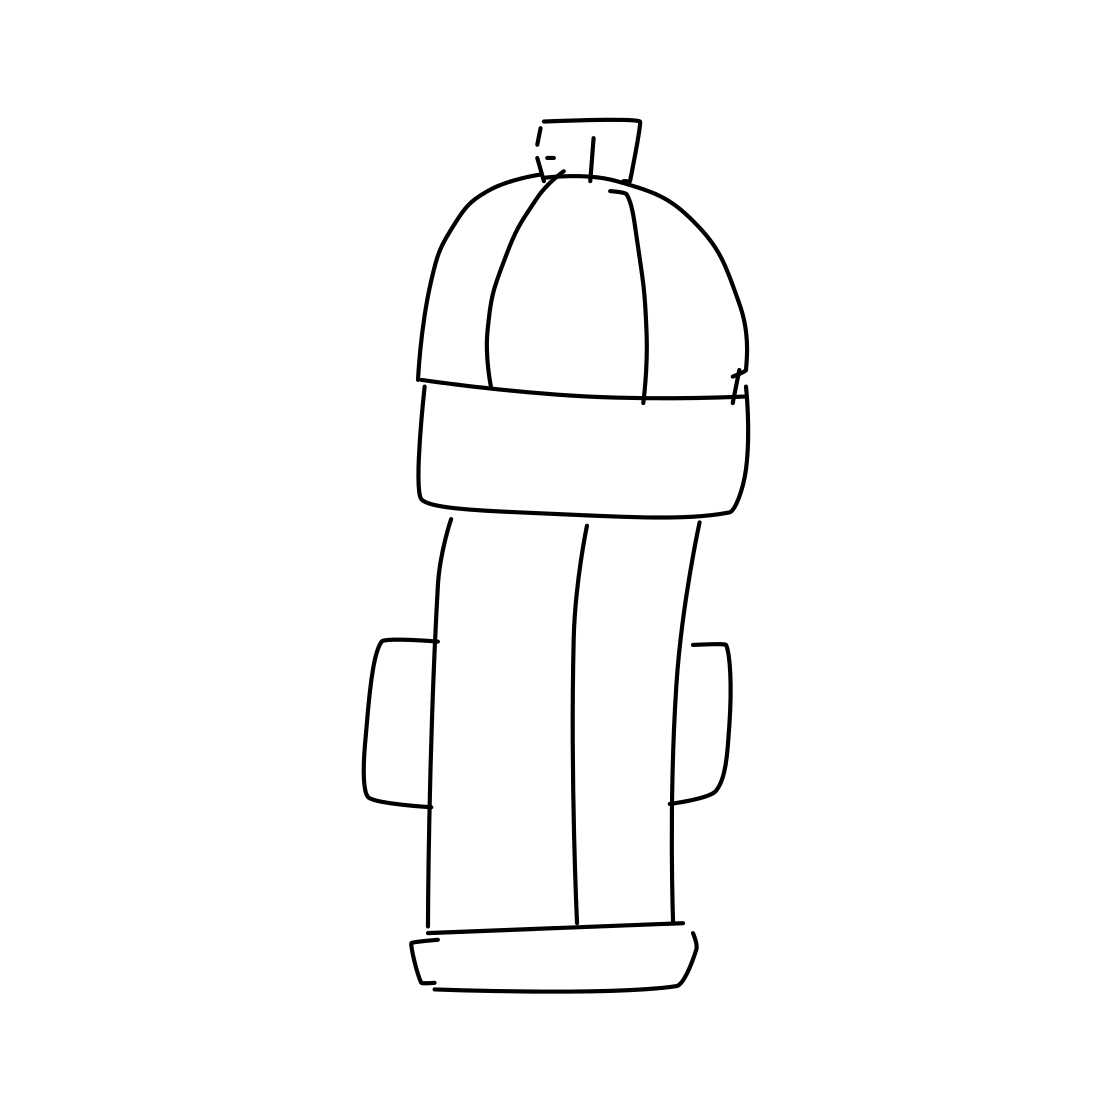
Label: fire hydrant